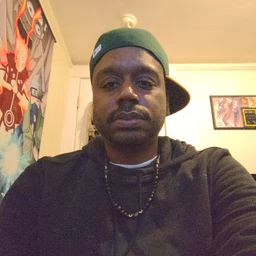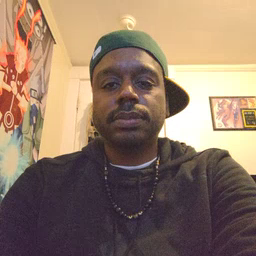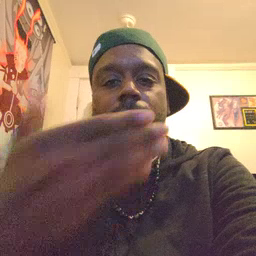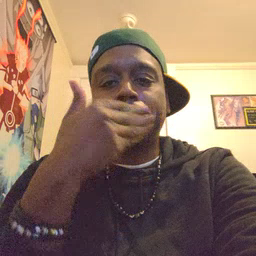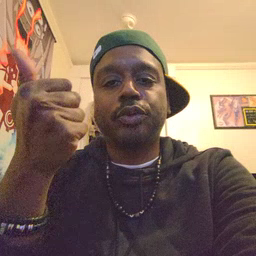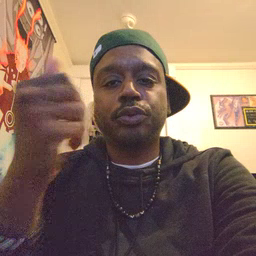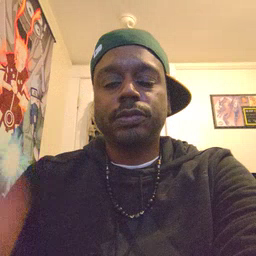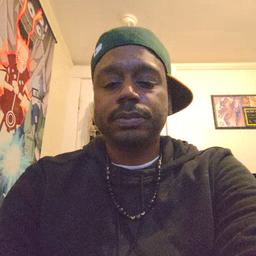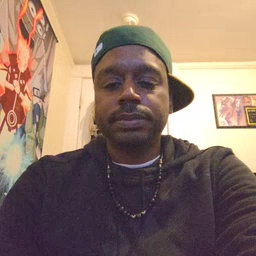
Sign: better